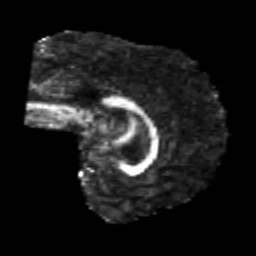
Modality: FA
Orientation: sagittal
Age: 22
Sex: male
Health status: healthy
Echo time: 0.074 s